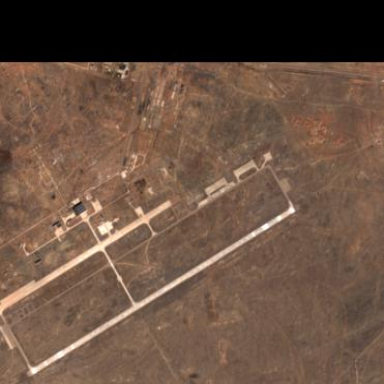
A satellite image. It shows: Runway at airport.